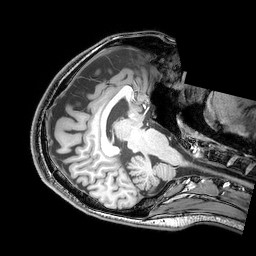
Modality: T1w
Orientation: axial
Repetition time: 0.00828 s
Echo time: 0.00388 s